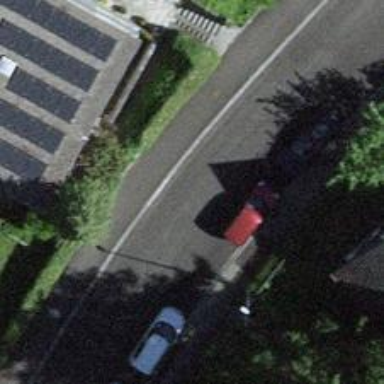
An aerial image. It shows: Paved residential road.